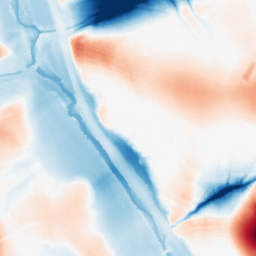
Category: morphological
Decomposition family: tophat_combined
Decomposition parameters: size: 50
Upsampling method: edge_directed
Upsampling parameters: scale: 4
Upsampling scale: 4